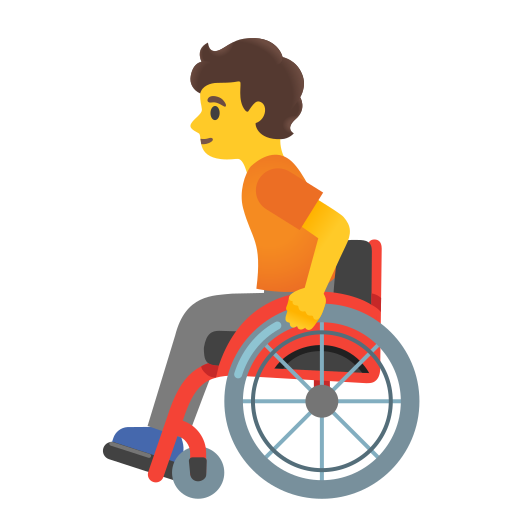
Emoji: 🧑‍🦽